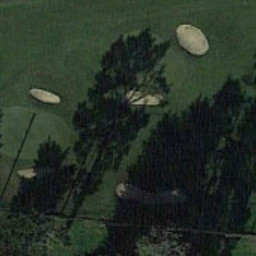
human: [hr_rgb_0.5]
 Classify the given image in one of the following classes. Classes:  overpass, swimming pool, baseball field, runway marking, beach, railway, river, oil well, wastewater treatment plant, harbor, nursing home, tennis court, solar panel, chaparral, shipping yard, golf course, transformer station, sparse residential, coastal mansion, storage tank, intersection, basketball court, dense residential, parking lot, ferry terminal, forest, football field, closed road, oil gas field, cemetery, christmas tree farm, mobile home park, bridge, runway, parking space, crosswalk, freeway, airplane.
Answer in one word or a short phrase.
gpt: golf course